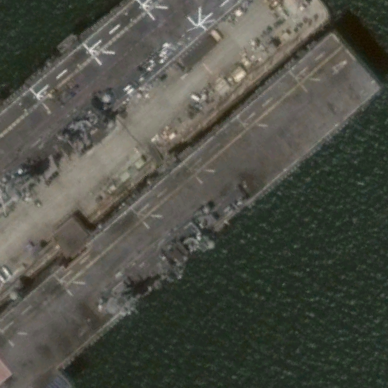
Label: assault